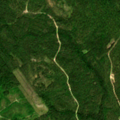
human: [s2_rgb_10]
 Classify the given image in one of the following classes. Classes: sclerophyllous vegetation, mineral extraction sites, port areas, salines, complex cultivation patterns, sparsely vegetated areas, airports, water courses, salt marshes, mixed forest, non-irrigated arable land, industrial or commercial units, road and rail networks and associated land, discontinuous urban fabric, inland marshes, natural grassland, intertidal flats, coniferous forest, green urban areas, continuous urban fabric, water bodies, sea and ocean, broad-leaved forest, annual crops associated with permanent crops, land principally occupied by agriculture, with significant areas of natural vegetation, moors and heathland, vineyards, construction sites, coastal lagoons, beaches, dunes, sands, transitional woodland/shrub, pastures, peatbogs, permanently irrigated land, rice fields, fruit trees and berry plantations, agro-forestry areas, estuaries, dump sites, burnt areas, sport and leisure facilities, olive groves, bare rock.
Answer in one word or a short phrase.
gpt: coniferous forest